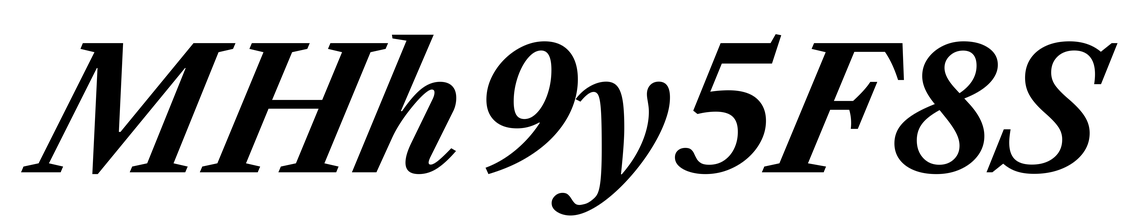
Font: LibreCaslonText-Italic_Bold_Italic